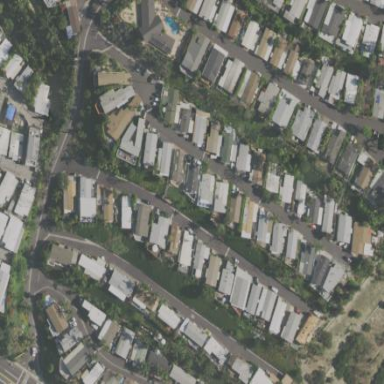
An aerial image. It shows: Residential area designated as trailer park.